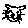
Label: cat